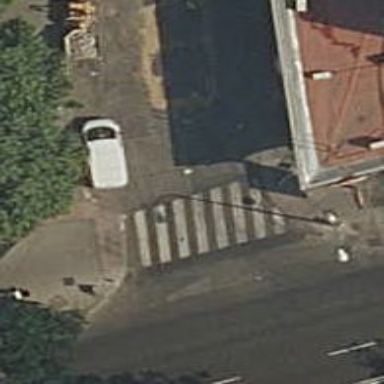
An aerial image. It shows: Uncontrolled crossing on the road.